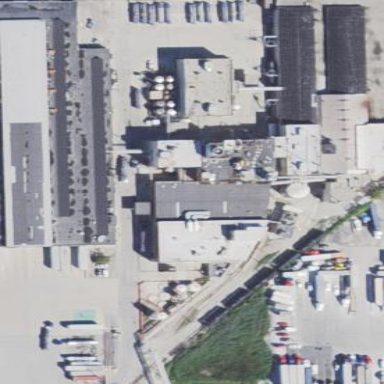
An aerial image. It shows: Industrial building.